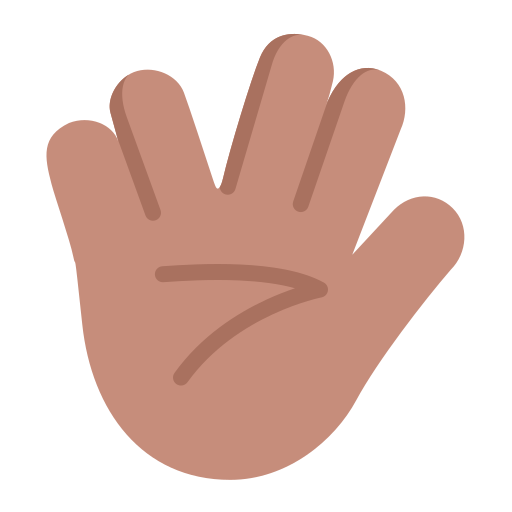
vulcan salute flat